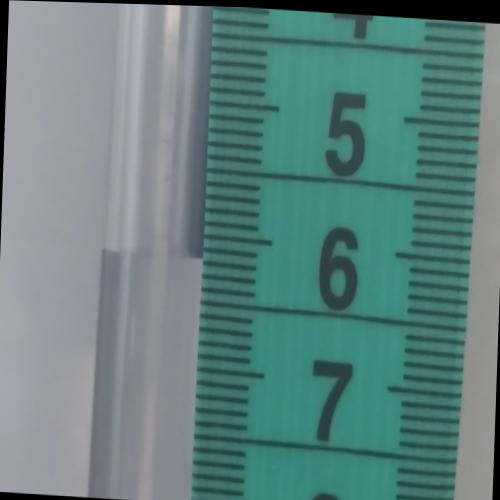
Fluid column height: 6.2 cm